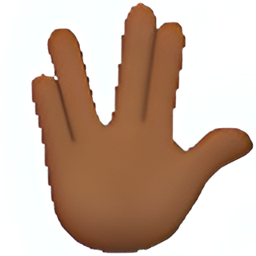
Name: raised hand with part between middle and ring fingers
Emoji: 🖖🏾
Group: People & Body
Sub-group: hand-fingers-open